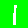
Digit: 1